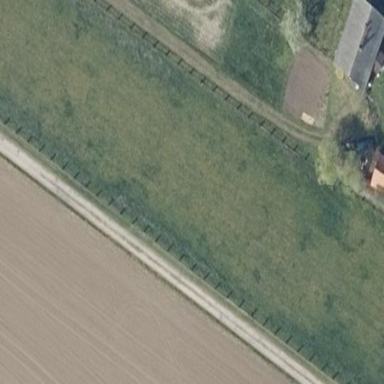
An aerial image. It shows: Meadow bordered by fence.